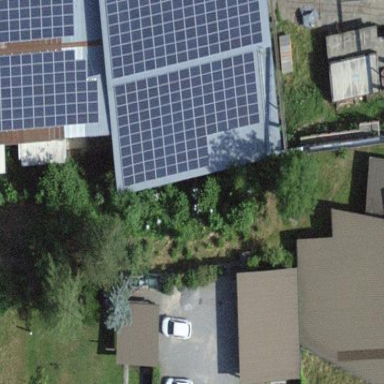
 consisting of solar photovoltaic panels."